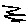
Label: zigzag